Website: macys
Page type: delivery-shipping
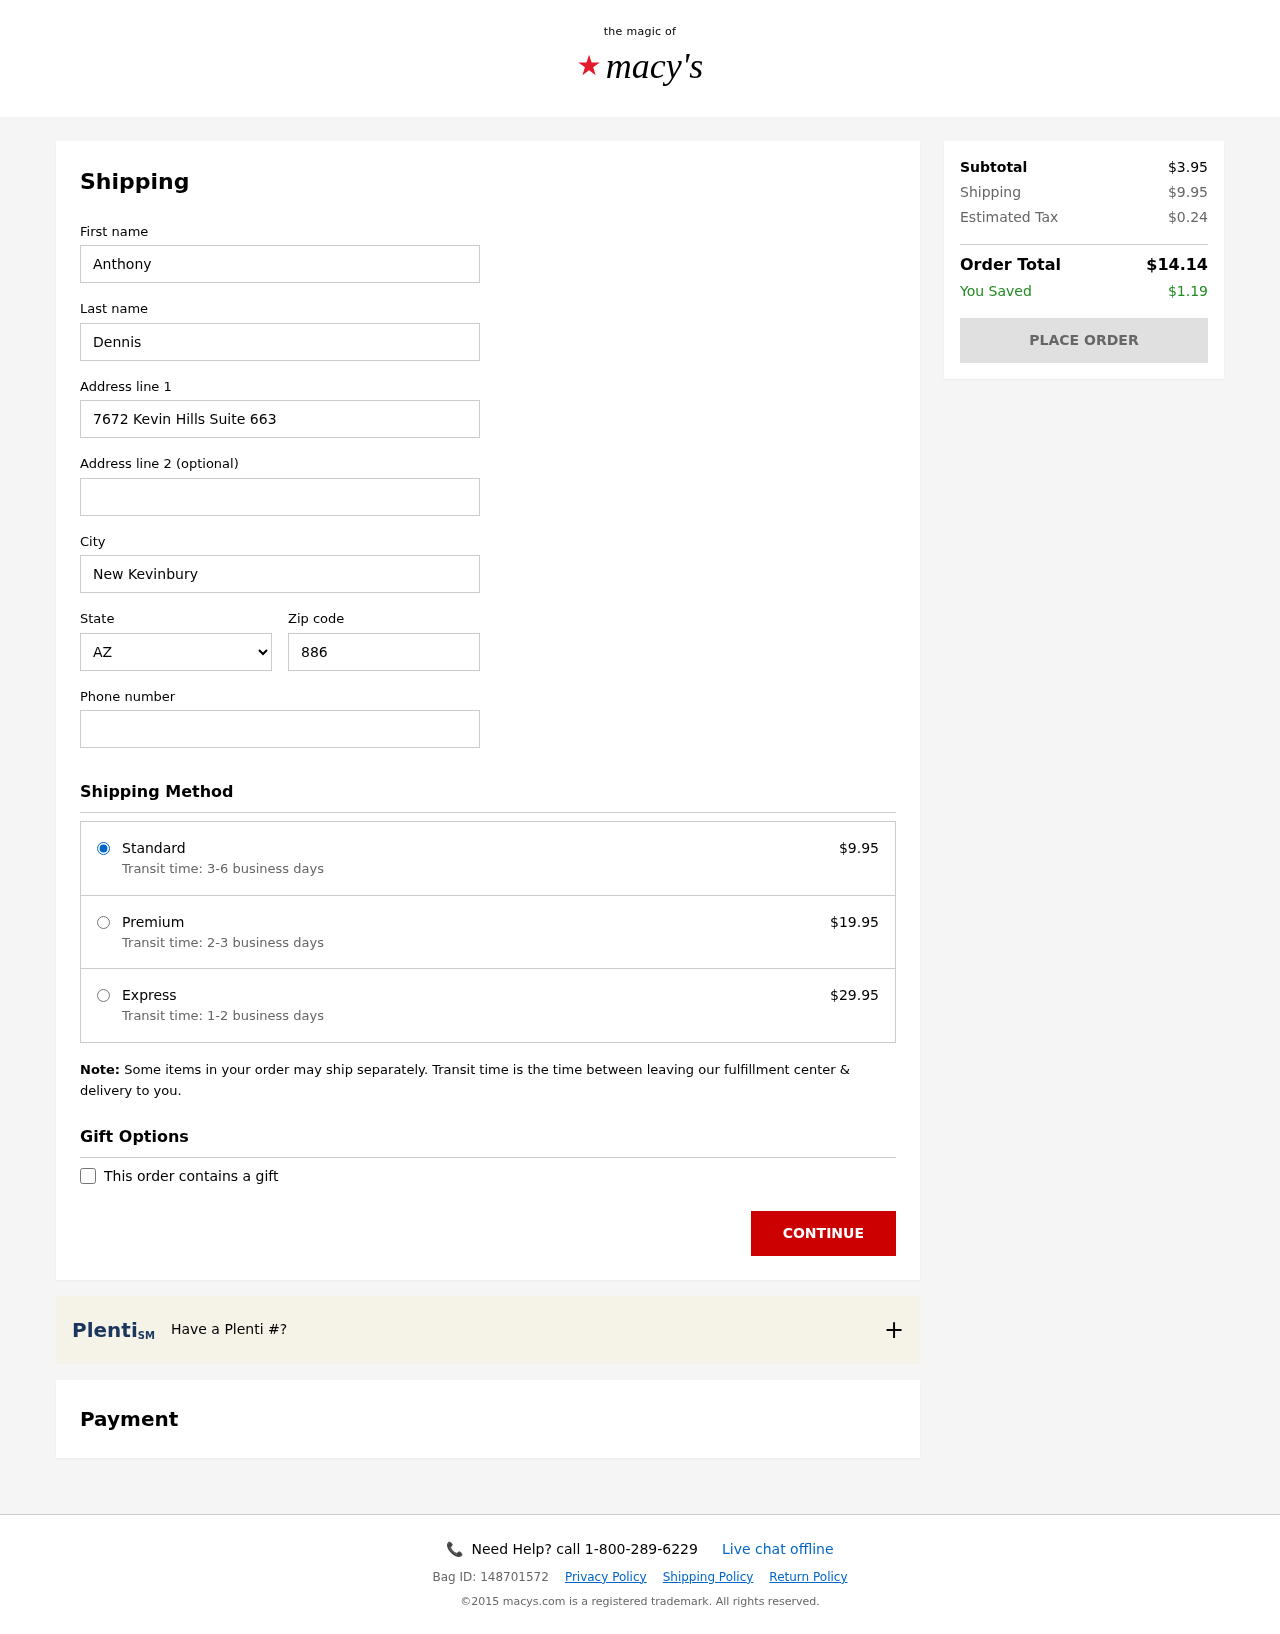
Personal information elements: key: PII_CITY
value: New Kevinbury
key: PII_FIRSTNAME
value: Anthony
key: PII_LASTNAME
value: Dennis
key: PII_PHONE
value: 3767963417
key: PII_POSTCODE
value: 88651
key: PII_STATE_ABBR
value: AZ
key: PII_STREET
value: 7672 Kevin Hills Suite 663
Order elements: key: ORDER_SHIPPING_COST
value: $9.95
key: ORDER_SHIPPING_PREMIUM
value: $19.95
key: ORDER_SHIPPING_EXPRESS
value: $29.95
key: ORDER_SUBTOTAL
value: $3.95
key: ORDER_TAX
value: $0.24
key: ORDER_TOTAL
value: $14.14
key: ORDER_SAVINGS
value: $1.19